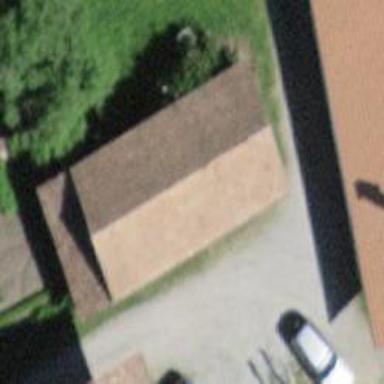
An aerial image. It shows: Barn.